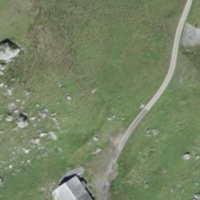
EUNIS habitat code: 24
Species observed at this site:
Ranunculus platanifolius